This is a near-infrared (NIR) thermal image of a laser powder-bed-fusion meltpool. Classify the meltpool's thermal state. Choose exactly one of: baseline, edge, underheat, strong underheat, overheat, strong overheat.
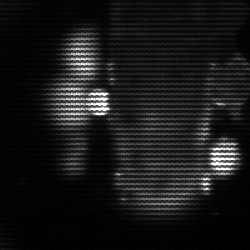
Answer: strong underheat